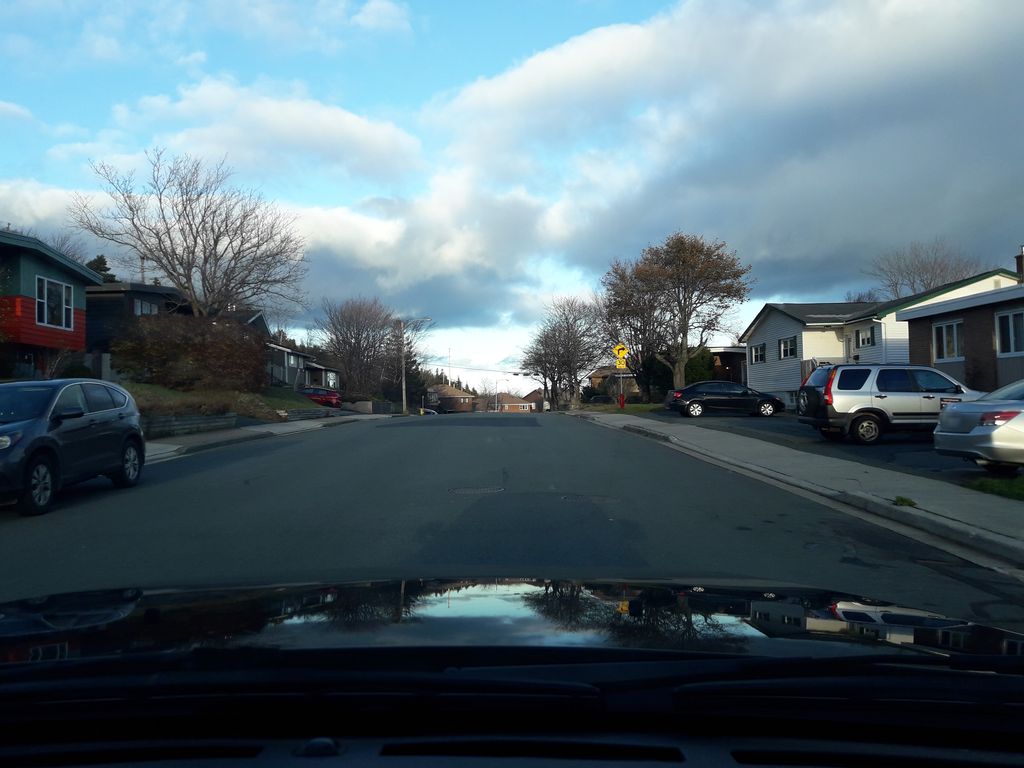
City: st_johns